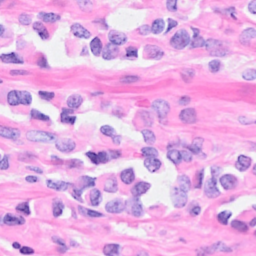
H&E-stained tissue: Breast